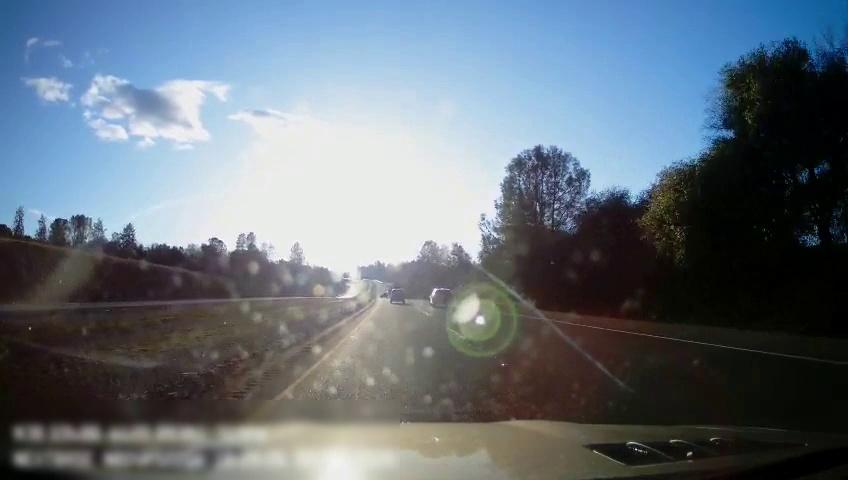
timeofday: Day
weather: Sunny
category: Drivable Space
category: Drivable Space
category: Vehicles | SUV
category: Vehicles | Car
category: Lanes | Current Lane
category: Lanes | Current Lane
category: Lanes | Alternate Lane